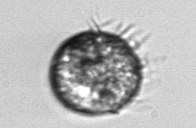
Label: Ciliophora